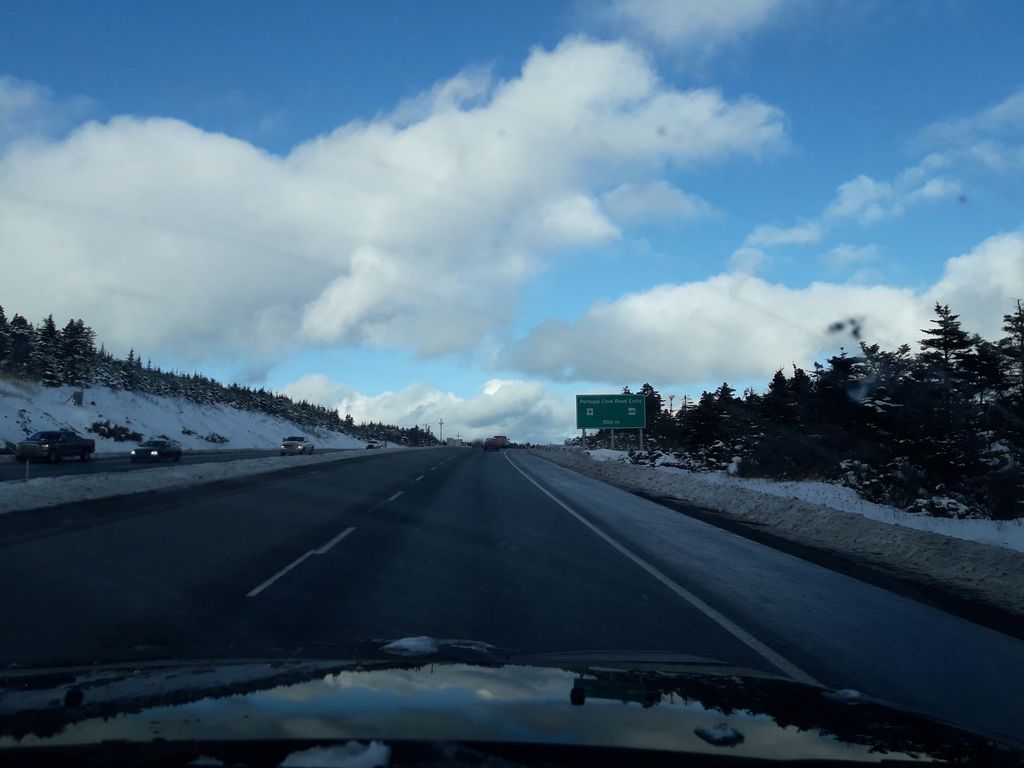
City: st_johns